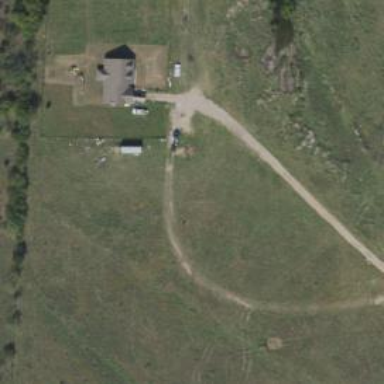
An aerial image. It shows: Driveway.